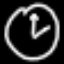
Label: clock